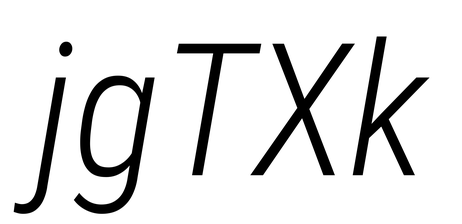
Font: Roboto-Italic_Condensed_Light_Italic